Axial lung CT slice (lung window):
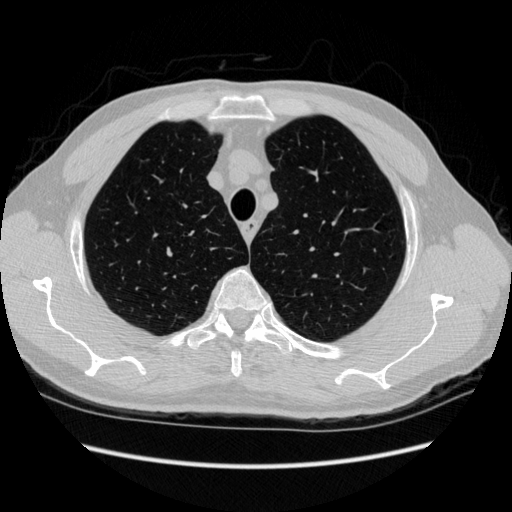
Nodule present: no